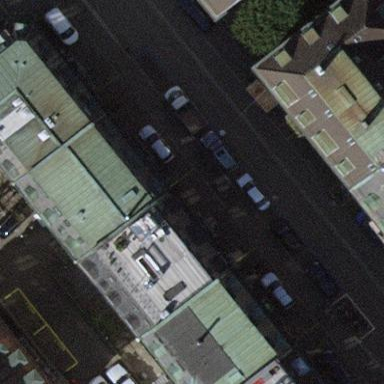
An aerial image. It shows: Parking lane for vehicles.